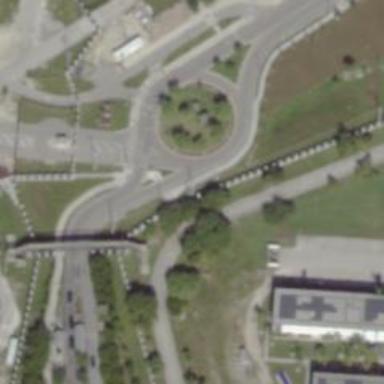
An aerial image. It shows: Tertiary road made of asphalt leading to roundabout junction.